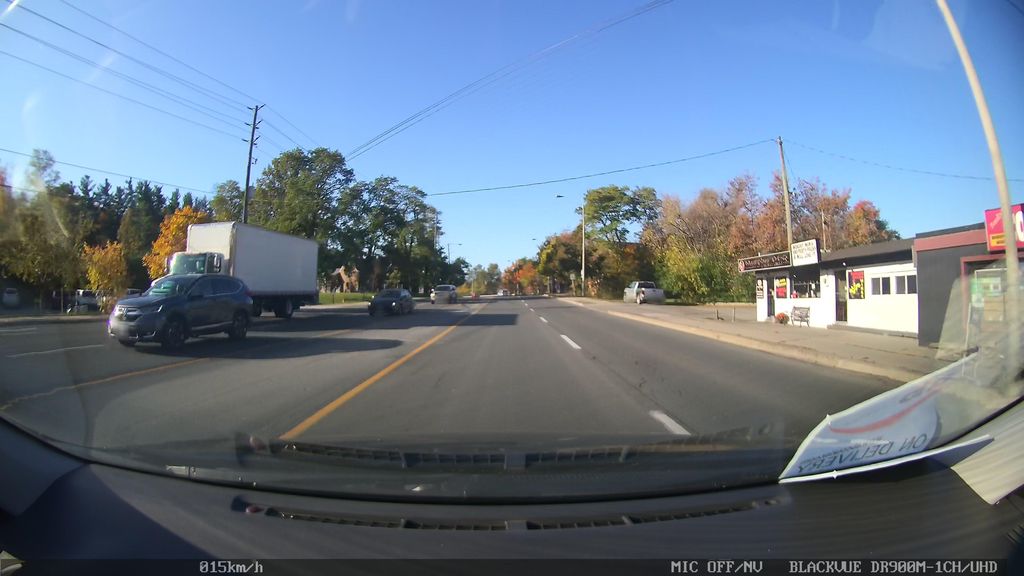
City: toronto